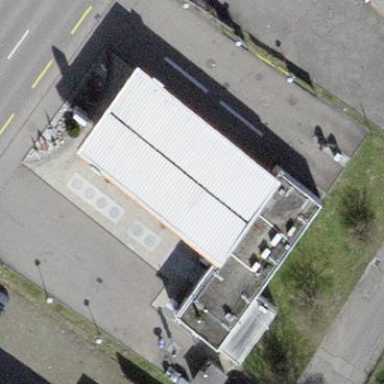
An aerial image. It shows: Fuel station.